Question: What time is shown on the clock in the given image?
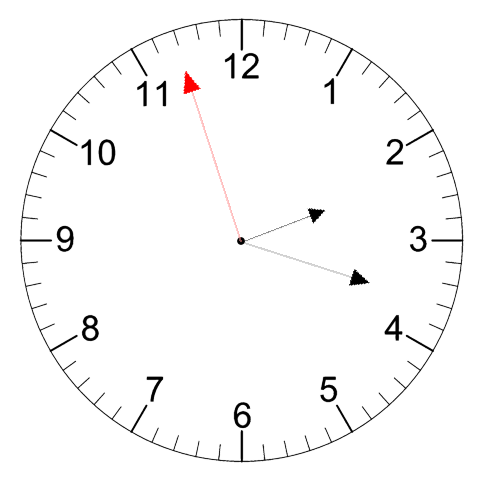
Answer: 02:17:57